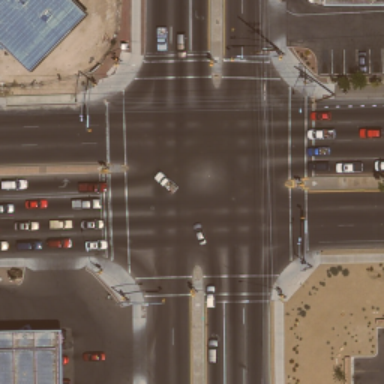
An intersection with many cars on the road .